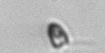
Label: Pyramimonas